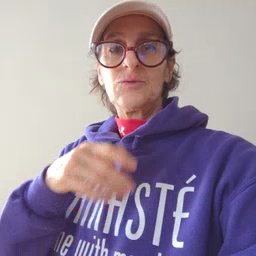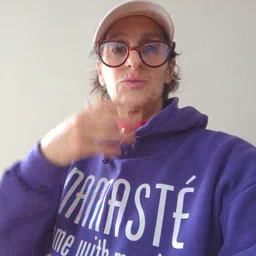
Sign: giraffe